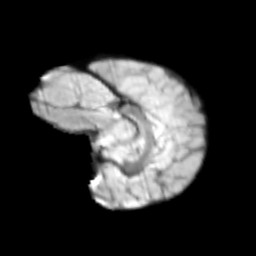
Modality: T2w
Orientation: sagittal
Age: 10
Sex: male
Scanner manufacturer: siemens
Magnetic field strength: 3 T
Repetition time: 3.8 s
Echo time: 0.07 s